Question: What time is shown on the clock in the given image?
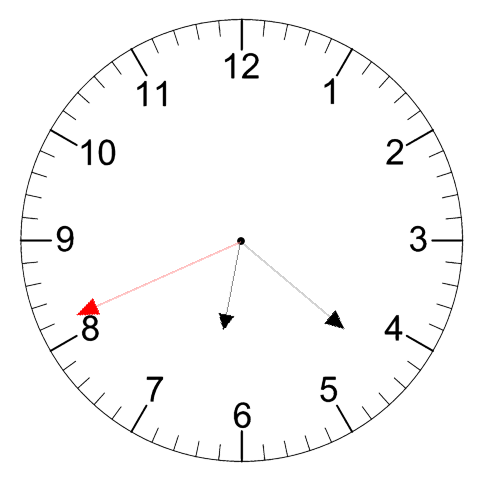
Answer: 06:21:41